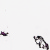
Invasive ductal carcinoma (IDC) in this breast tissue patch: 0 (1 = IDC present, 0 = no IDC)